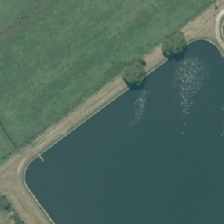
Land cover: lake_pond